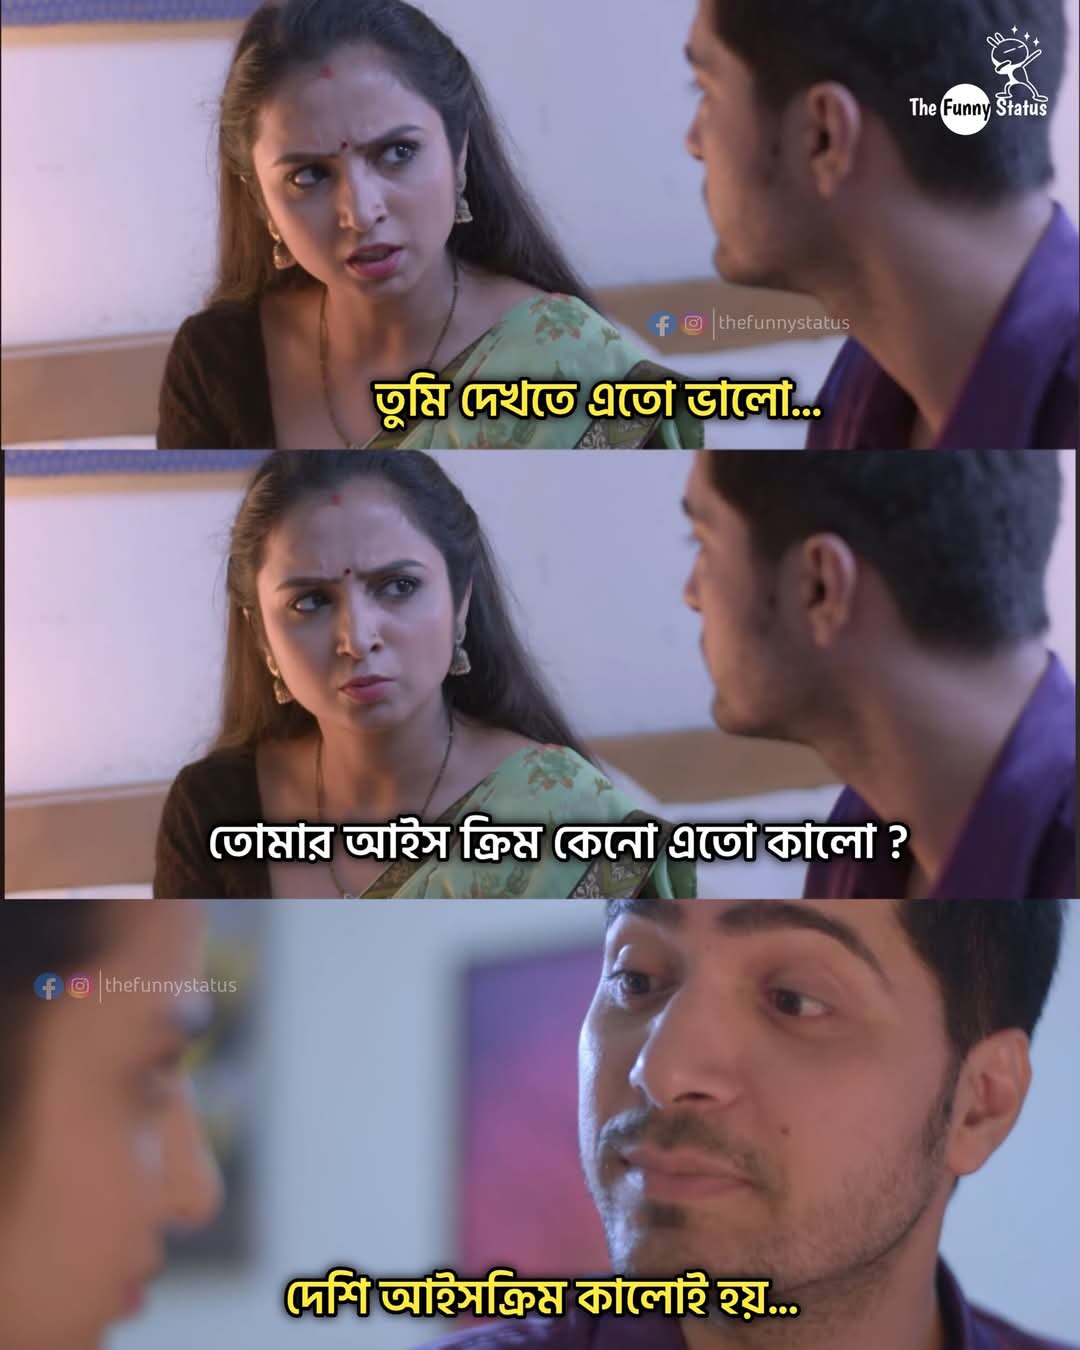
Text: তুমি দেখতে এতো ভালো...
তোমার আইস ক্রিম কেনো এতো কালো?
দেশি আইসক্রিম কালোই হয়...
Label: Hate
Hate category: Personal Offence
Targeted group: Individual